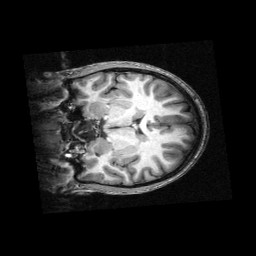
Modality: T1w
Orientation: coronal
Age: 12
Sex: female
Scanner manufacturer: siemens
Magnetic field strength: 3 T
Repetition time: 2.3 s
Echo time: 0.00336 s